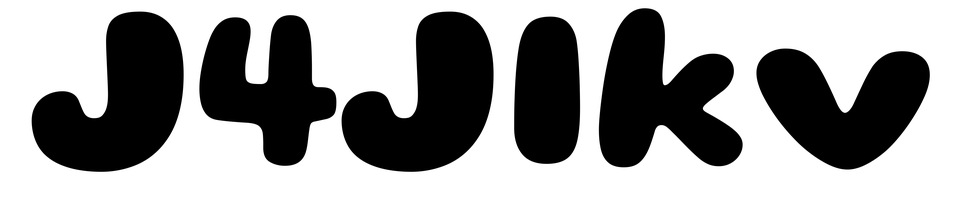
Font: Gluten_ExtraBold